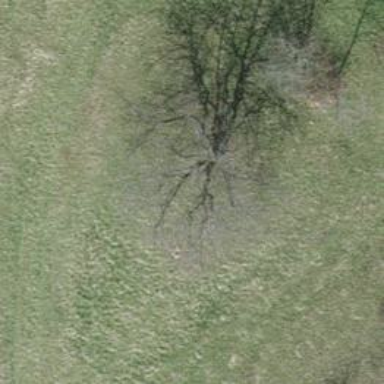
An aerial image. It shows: Urban tree adds touch of nature to the surroundings.